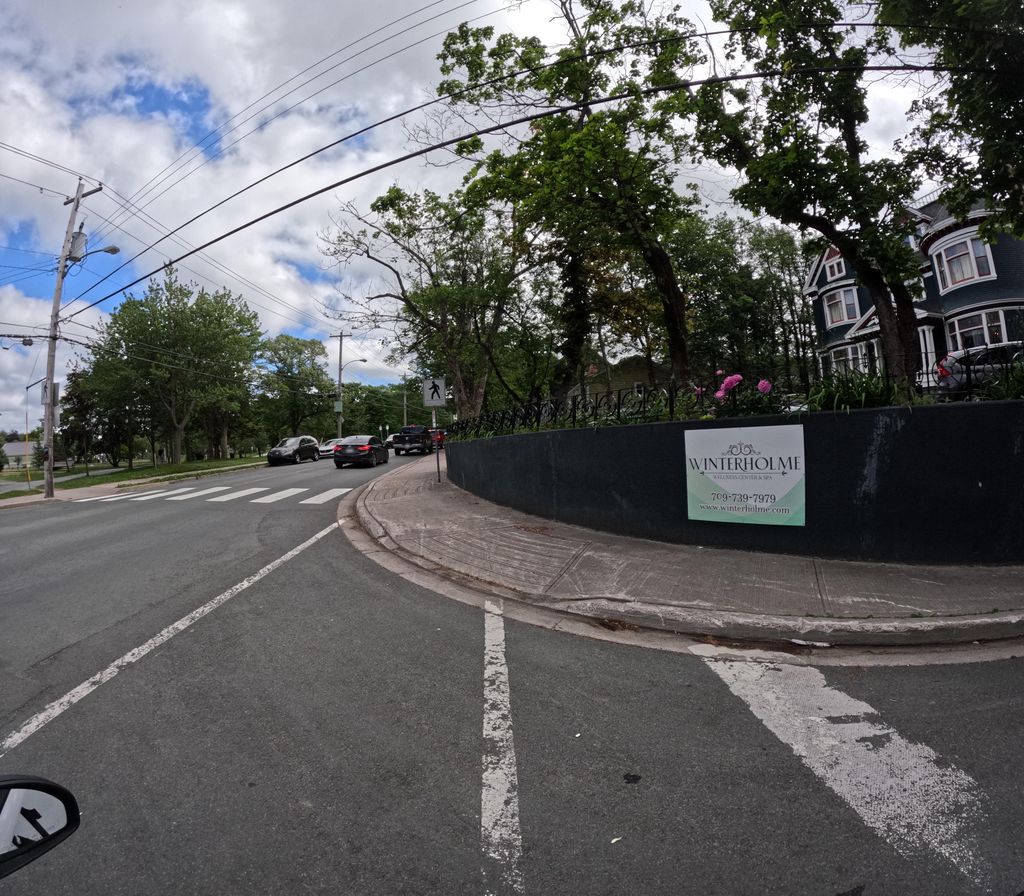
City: st_johns